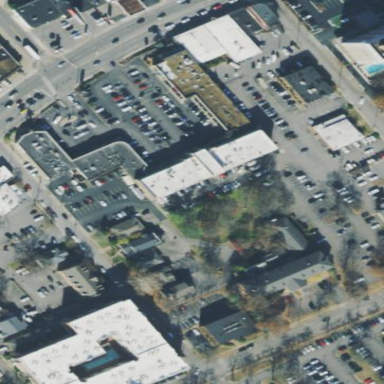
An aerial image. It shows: Sidewalk.